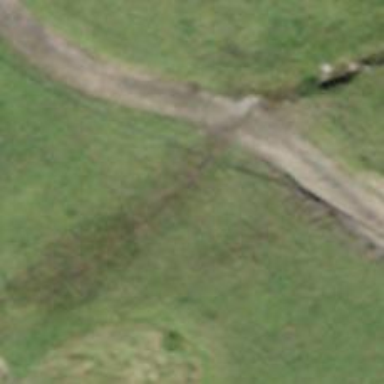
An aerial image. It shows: Culvert tunnel crossing ditch waterway.